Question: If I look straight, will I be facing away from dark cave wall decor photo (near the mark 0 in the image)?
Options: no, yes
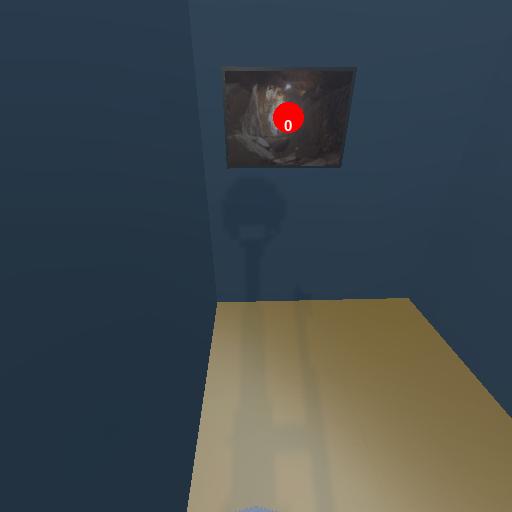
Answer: no